Question: I have a database table of categories. Two of its columns are 'category_id' and 'parent_category' which i am using for deletion .
The values of these columns are aligned as :

e.g. if i am deleting 'category_id' 10 then all its children(to any depth) 11,12,13 should also be deleted. please suggest me the best mysql query.
thanks in advance.
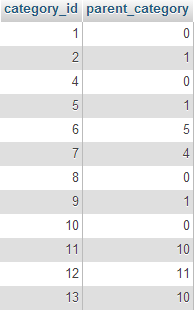
Answer: The easiest way seems to be this:
1. Create a foreign key constraint between the parent_category and category_id column;
2. Set cascade delete on. create table yourTable
( ...
add constraint
foreign key (parent_category)
references yourTable(category_id)
on delete cascade
)
This will solve your problem totally without effort.